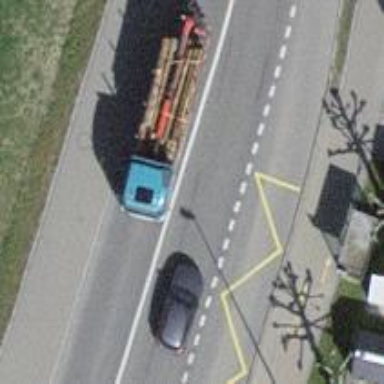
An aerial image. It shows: Primary highway with asphalt surface and separated cycle track on both sides.